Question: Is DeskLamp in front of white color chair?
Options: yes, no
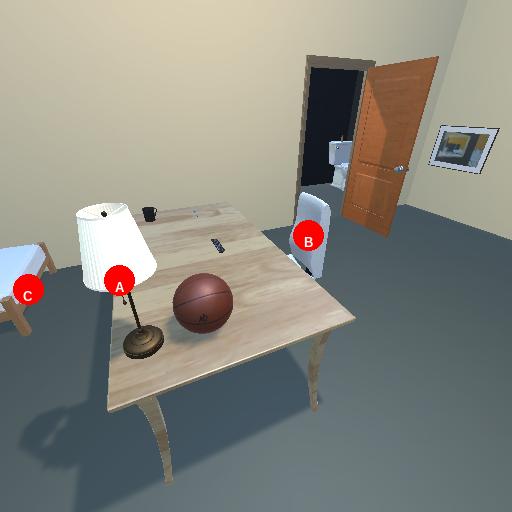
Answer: yes